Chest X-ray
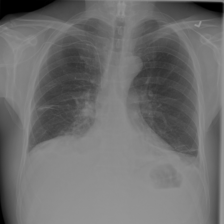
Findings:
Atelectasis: positive
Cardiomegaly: negative
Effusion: negative
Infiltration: negative
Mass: negative
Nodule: negative
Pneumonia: negative
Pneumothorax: negative
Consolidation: negative
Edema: negative
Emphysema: negative
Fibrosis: negative
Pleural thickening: negative
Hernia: negative